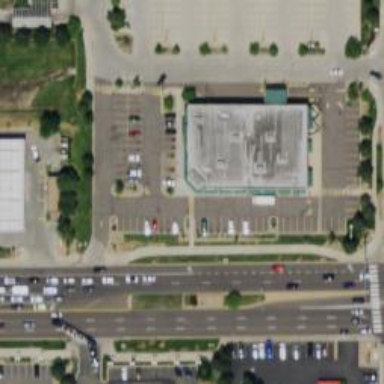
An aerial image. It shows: Pharmacy providing healthcare services.